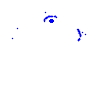
Particle: pion